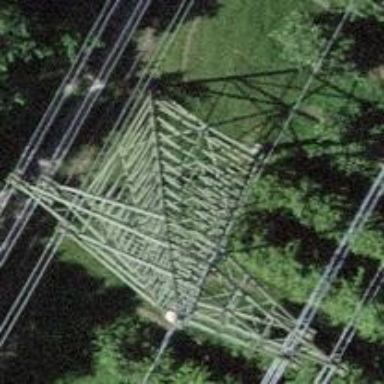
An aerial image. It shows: Towering power structure.